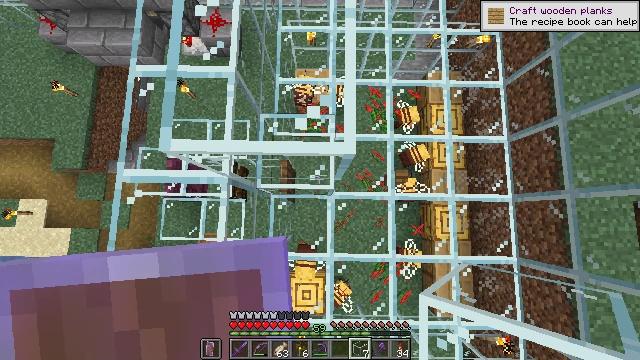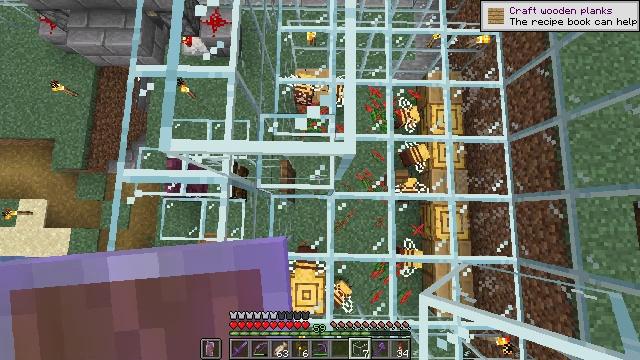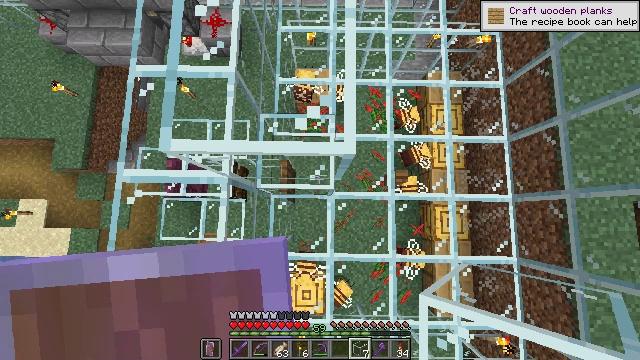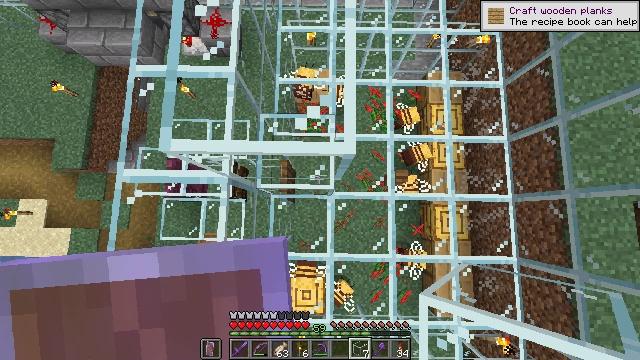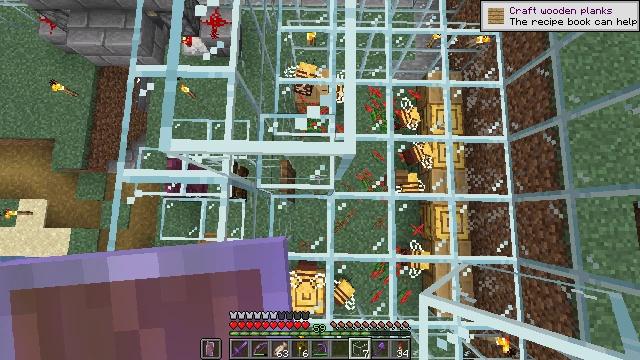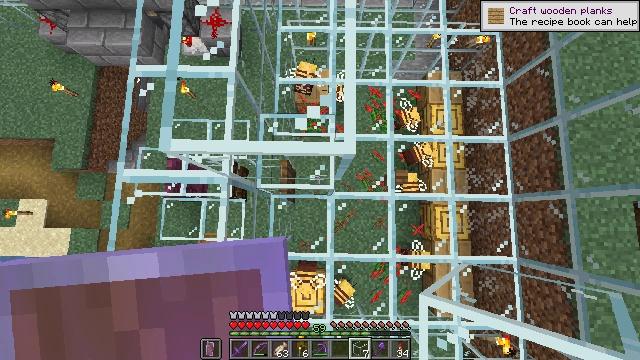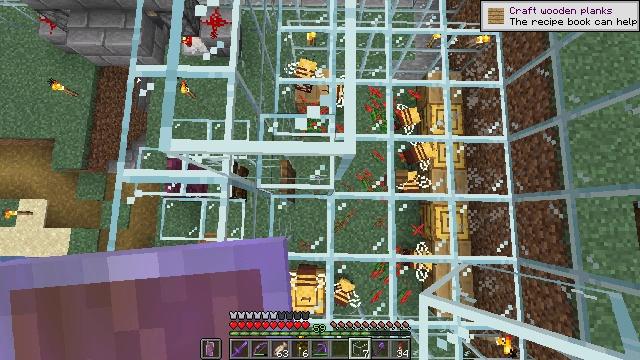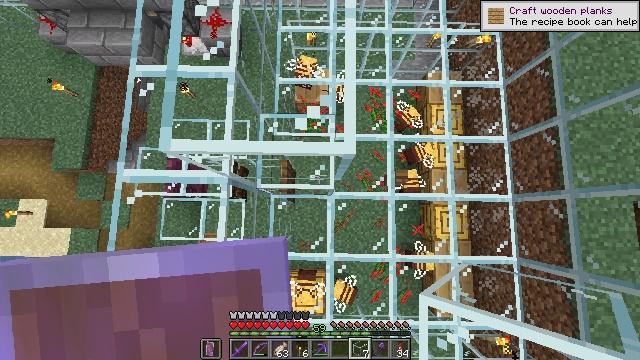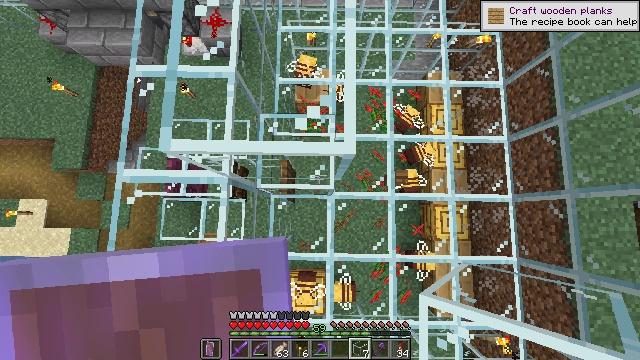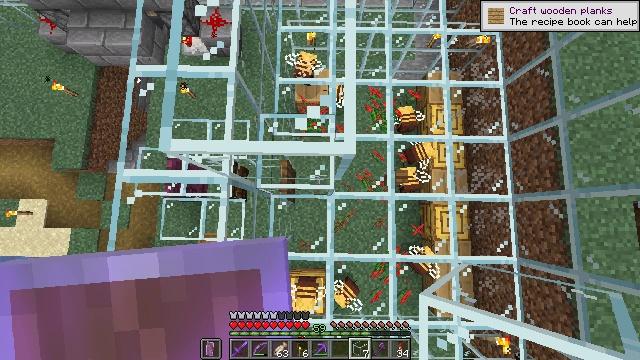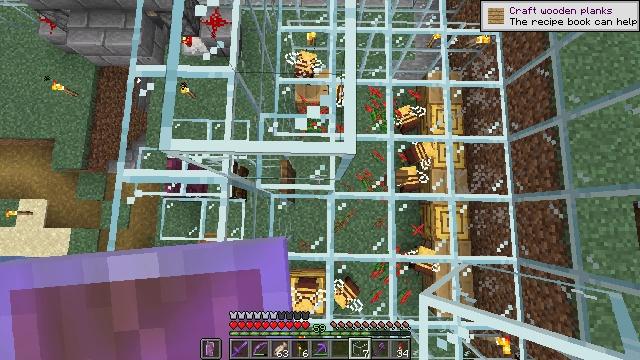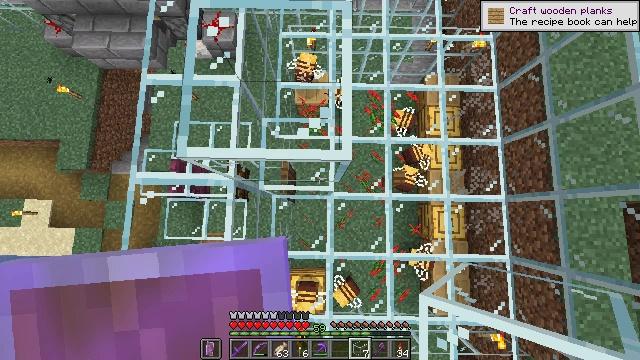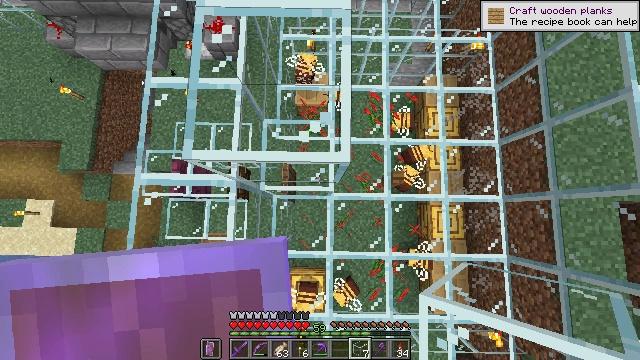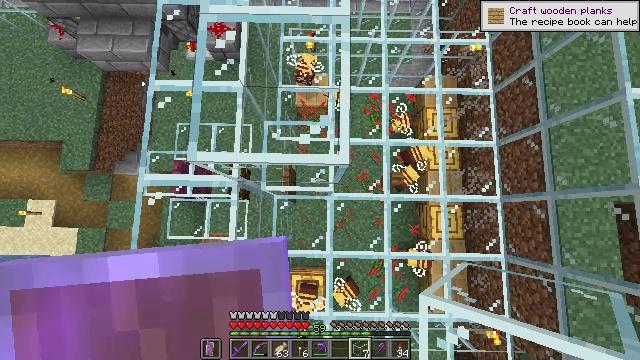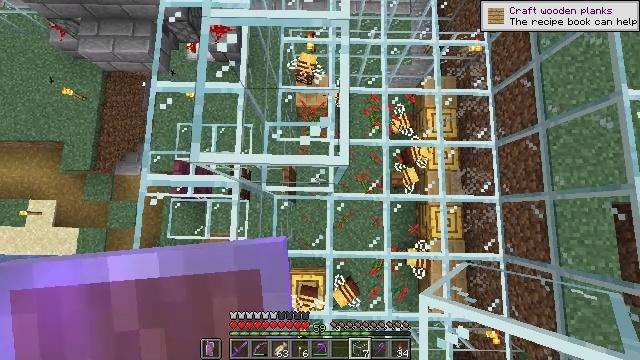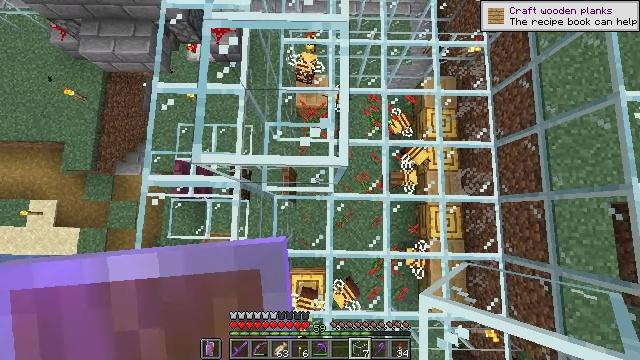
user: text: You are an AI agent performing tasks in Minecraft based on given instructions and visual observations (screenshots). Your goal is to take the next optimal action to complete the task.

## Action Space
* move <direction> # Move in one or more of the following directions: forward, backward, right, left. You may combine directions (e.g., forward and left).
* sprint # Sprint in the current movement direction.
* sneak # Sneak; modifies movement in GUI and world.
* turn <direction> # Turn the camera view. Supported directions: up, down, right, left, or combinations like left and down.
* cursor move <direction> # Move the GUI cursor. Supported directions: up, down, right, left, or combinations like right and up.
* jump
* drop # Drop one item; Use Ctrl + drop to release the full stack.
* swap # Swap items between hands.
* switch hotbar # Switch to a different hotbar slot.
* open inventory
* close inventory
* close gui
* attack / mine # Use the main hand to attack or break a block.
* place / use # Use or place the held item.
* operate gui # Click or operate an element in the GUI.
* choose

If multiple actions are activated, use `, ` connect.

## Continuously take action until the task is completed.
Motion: motion action
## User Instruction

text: Attack the glass to break it.
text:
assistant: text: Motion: sneak
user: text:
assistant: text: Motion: sneak
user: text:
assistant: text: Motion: sneak
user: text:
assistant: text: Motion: sneak
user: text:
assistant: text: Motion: sneak
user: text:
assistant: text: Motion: sneak
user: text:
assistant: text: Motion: sneak
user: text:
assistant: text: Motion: sneak
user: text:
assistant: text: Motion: sneak
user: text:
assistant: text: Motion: no_op
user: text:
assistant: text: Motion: no_op
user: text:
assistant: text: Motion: no_op
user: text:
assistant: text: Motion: no_op
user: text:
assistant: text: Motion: no_op
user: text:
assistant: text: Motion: no_op
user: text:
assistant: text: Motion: no_op
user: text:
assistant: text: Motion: no_op
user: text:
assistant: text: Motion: no_op
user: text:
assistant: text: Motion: no_op
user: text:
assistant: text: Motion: no_op
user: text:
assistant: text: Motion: no_op
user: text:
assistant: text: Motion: no_op
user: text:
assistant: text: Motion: no_op
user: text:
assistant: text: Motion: no_op
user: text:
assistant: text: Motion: move left
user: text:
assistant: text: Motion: move left
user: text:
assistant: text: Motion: move left
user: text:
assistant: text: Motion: no_op
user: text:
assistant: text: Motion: no_op
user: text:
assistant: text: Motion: no_op